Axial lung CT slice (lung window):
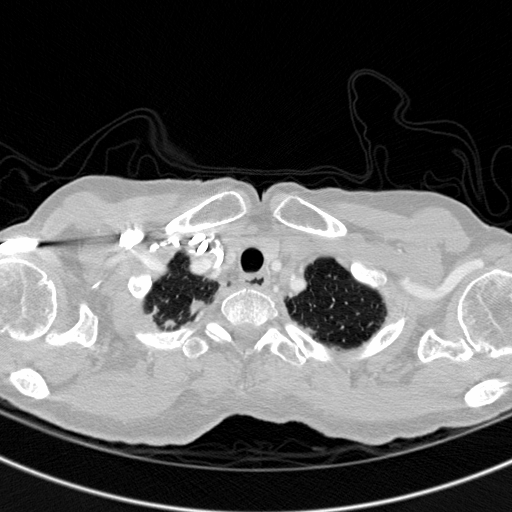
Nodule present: no